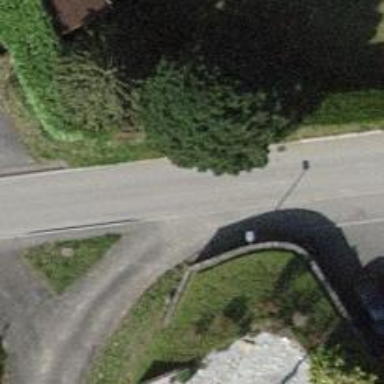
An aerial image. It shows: Asphalt footway with unmarked crossing.